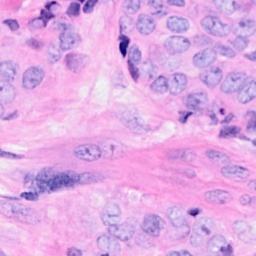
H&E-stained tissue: Breast